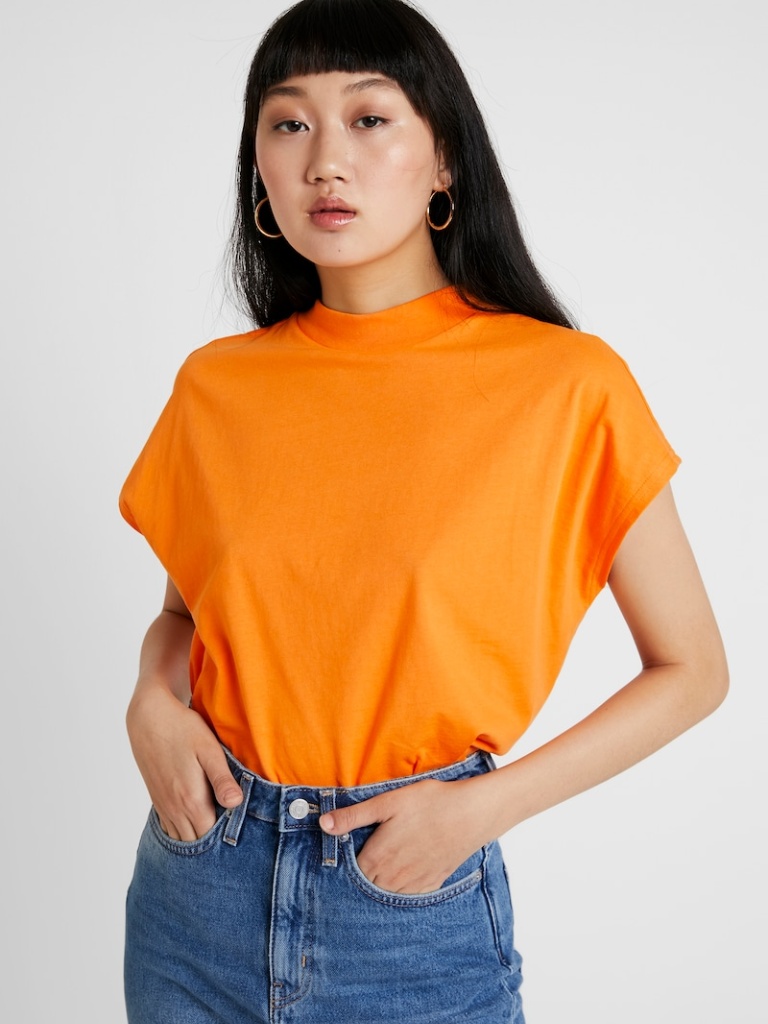
cotton relaxed short sleeve hip length French Tucked crew t-shirt